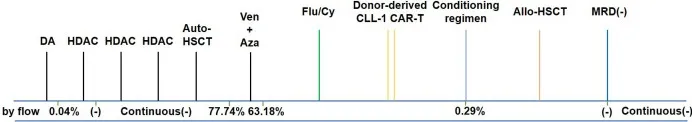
Timeline of the patient's treatment and bone marrow assessment. DA, daunorubicin and cytarabine; HDAC, high-dose cytarabine; Ven, venetoclax; Aza, azacytidine; Flu, fludarabine; Cy, cyclophosphamide.
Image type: chart (chart)